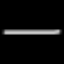
Label: line